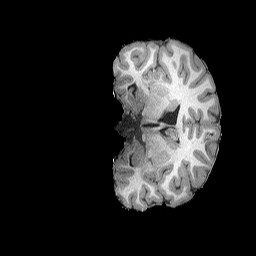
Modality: T1w
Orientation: coronal
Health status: ill